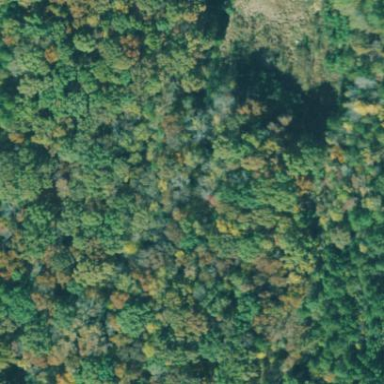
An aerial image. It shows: Serene woodland landscape.